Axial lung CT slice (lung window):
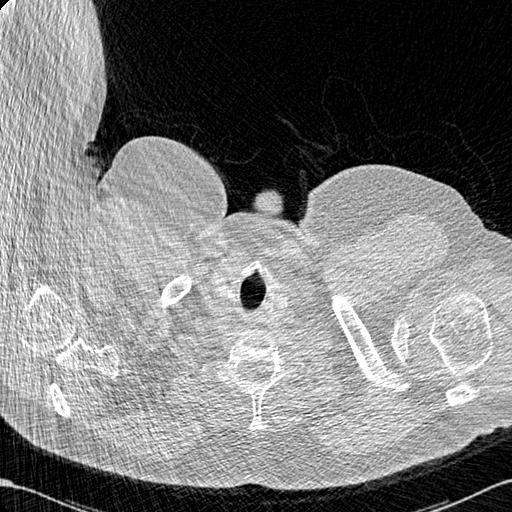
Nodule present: no